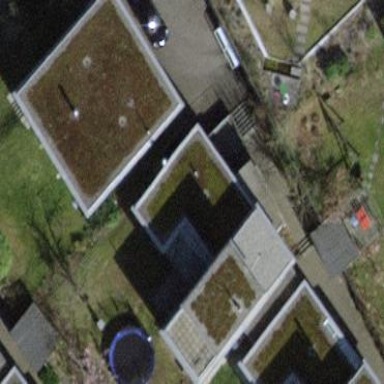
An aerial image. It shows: Detached building.